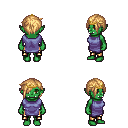
a pixel art fantasy rpg character, female body template, orc, green skin, chain tabard jacket, gold greaves, light blonde pixie cut hairstyle, gold tiara, four views (front, back, left, right), 2x2 character sprite sheet, small pixel art, hard edges, no anti-aliasing